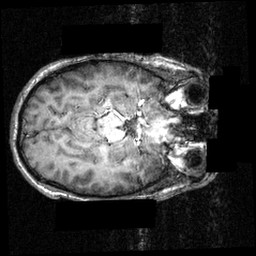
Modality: T1w
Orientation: axial
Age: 21
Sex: male
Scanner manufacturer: siemens
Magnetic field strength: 3.951 T
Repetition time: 1.5 s
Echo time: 0.00335 s